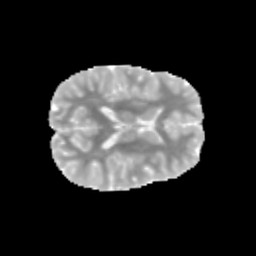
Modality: MD
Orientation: axial
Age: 11
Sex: male
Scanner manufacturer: siemens
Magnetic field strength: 3 T
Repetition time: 3.8 s
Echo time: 0.07 s